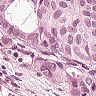
Metastatic tissue present: yes